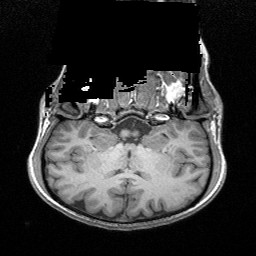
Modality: T1w
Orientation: sagittal